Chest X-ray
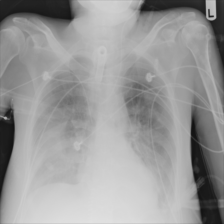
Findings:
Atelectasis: negative
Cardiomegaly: negative
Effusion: negative
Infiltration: negative
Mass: negative
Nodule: negative
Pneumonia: negative
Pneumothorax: negative
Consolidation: negative
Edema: negative
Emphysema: negative
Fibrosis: negative
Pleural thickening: negative
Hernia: negative